Question: When running the following piece of code, the execution of the Java String's native method seems to be than the custom implementation. You can use the 'Arrays.equals(str.getBytes(), getBytesFast(str))' to verify that both byte arrays are equals.
The getBytesFast implementation is a modified version of the implementation included in this programming tips article (1997): <URL>
I'm looking for a well documented answer on why the native implementation is slower than the custom implementation.
'''
package com.test;
public class Performance {
public static void main(String args[]) {
final String str = "This is a performance test! This is a performance test! This is a performance test! This is a performance test! This is a performance test! This is a performance test! This is a performance test! This is a performance test! This is a performance test! This is a performance test! This is a performance test! This is a performance test! This is a performance test! This is a performance test! This is a performance test! This is a performance test! This is a performance test! This is a performance test! This is a performance test! This is a performance test! This is a performance test! This is a performance test! This is a performance test! This is a performance test! This is a performance test! This is a performance test! This is a performance test! This is a performance test! This is a performance test! This is a performance test! This is a performance test! This is a performance test! This is a performance test! This is a performance test! This is a performance test! This is a performance test! This is a performance test! This is a performance test! This is a performance test! This is a performance test! This is a performance test! This is a performance test! This is a performance test! This is a performance test! This is a performance test! This is a performance test! This is a performance test! This is a performance test! This is a performance test! This is a performance test! This is a performance test! This is a performance test! This is a performance test! This is a performance test! This is a performance test! This is a performance test! This is a performance test! This is a performance test! This is a performance test! This is a performance test! This is a performance test! This is a performance test! This is a performance test! This is a performance test! This is a performance test! This is a performance test! This is a performance test! This is a performance test! This is a performance test! This is a performance test! This is a performance test! This is a performance test! This is a performance test! This is a performance test! This is a performance test! This is a performance test! This is a performance test! This is a performance test! This is a performance test! This is a performance test! This is a performance test! This is a performance test! This is a performance test! This is a performance test! This is a performance test! This is a performance test! This is a performance test! This is a performance test! This is a performance test! This is a performance test! This is a performance test! This is a performance test! This is a performance test! This is a performance test! This is a performance test! This is a performance test! This is a performance test! This is a performance test! This is a performance test! This is a performance test! This is a performance test! This is a performance test! This is a performance test! This is a performance test! This is a performance test! This is a performance test! This is a performance test! This is a performance test! This is a performance test! This is a performance test! This is a performance test! This is a performance test! This is a performance test! This is a performance test! This is a performance test! This is a performance test! This is a performance test! This is a performance test! This is a performance test! This is a performance test! This is a performance test! This is a performance test! This is a performance test! This is a performance test! This is a performance test! This is a performance test! This is a performance test! This is a performance test! This is a performance test! This is a performance test! This is a performance test! This is a performance test! This is a performance test! This is a performance test! This is a performance test! This is a performance test! This is a performance test! This is a performance test! This is a performance test! This is a performance test! This is a performance test! This is a performance test! This is a performance test! This is a performance test! This is a performance test! This is a performance test! This is a performance test! This is a performance test! This is a performance test! This is a performance test! This is a performance test! This is a performance test! This is a performance test! This is a performance test! This is a performance test! This is a performance test! This is a performance test! This is a performance test! This is a performance test! This is a performance test! This is a performance test! This is a performance test! This is a performance test! This is a performance test! This is a performance test! This is a performance test! This is a performance test! This is a performance test! This is a performance test! This is a performance test! This is a performance test! This is a performance test! This is a performance test! This is a performance test! This is a performance test! This is a performance test! This is a performance test! This is a performance test! This is a performance test! This is a performance test! This is a performance test! This is a performance test! This is a performance test! This is a performance test! This is a performance test! This is a performance test! This is a performance test! This is a performance test! This is a performance test! This is a performance test! This is a performance test! This is a performance test! This is a performance test! This is a performance test! This is a performance test! This is a performance test! This is a performance test! This is a performance test! This is a performance test! This is a performance test! This is a performance test! This is a performance test! This is a performance test! This is a performance test! This is a performance test! This is a performance test! This is a performance test! This is a performance test! This is a performance test! This is a performance test! This is a performance test! This is a performance test! This is a performance test! This is a performance test! This is a performance test! This is a performance test! This is a performance test! This is a performance test! This is a performance test! This is a performance test! This is a performance test! This is a performance test! This is a performance test! This is a performance test! This is a performance test! This is a performance test! This is a performance test! This is a performance test! This is a performance test! This is a performance test! This is a performance test! This is a performance test! This is a performance test! This is a performance test! This is a performance test! This is a performance test! This is a performance test! This is a performance test! This is a performance test! This is a performance test! This is a performance test! This is a performance test! This is a performance test! This is a performance test! This is a performance test! This is a performance test! This is a performance test! This is a performance test! This is a performance test! This is a performance test! This is a performance test! This is a performance test! This is a performance test! This is a performance test! This is a performance test! This is a performance test! This is a performance test! This is a performance test! This is a performance test! This is a performance test! This is a performance test! This is a performance test! This is a performance test! This is a performance test! This is a performance test! This is a performance test! This is a performance test! This is a performance test! This is a performance test! This is a performance test! This is a performance test! This is a performance test! This is a performance test! This is a performance test! This is a performance test! This is a performance test! This is a performance test! This is a performance test! This is a performance test! This is a performance test! This is a performance test! This is a performance test! This is a performance test! This is a performance test! This is a performance test! This is a performance test! This is a performance test! This is a performance test! This is a performance test! This is a performance test! This is a performance test! This is a performance test! This is a performance test! This is a performance test! This is a performance test! This is a performance test! This is a performance test! This is a performance test! This is a performance test! This is a performance test! This is a performance test! This is a performance test! This is a performance test! This is a performance test! This is a performance test! This is a performance test! This is a performance test! This is a performance test! This is a performance test! This is a performance test! This is a performance test! This is a performance test! This is a performance test! This is a performance test! This is a performance test! This is a performance test! This is a performance test! This is a performance test! This is a performance test! This is a performance test! This is a performance test! This is a performance test! This is a performance test! This is a performance test! This is a performance test! This is a performance test! This is a performance test! This is a performance test! This is a performance test! This is a performance test! This is a performance test! This is a performance test! This is a performance test! This is a performance test! This is a performance test! This is a performance test! This is a performance test! This is a performance test! This is a performance test! This is a performance test! This is a performance test! This is a performance test! This is a performance test! This is a performance test! This is a performance test! This is a performance test! This is a performance test! This is a performance test! This is a performance test! This is a performance test! This is a performance test! This is a performance test! This is a performance test! This is a performance test! This is a performance test! This is a performance test! This is a performance test! This is a performance test! This is a performance test! This is a performance test! This is a performance test! This is a performance test! This is a performance test! This is a performance test! This is a performance test! This is a performance test! This is a performance test! This is a performance test! This is a performance test! This is a performance test! This is a performance test! This is a performance test! This is a performance test! This is a performance test! This is a performance test! This is a performance test! This is a performance test! This is a performance test! This is a performance test! This is a performance test! This is a performance test! This is a performance test! This is a performance test! This is a performance test! This is a performance test! This is a performance test! This is a performance test! This is a performance test! This is a performance test! This is a performance test! This is a performance test! This is a performance test! This is a performance test! This is a performance test! This is a performance test! This is a performance test! This is a performance test! This is a performance test! This is a performance test! This is a performance test! This is a performance test! This is a performance test! This is a performance test! This is a performance test! This is a performance test! This is a performance test! This is a performance test! This is a performance test! This is a performance test! This is a performance test! This is a performance test! This is a performance test! This is a performance test! This is a performance test! This is a performance test! This is a performance test! This is a performance test! This is a performance test! This is a performance test! This is a performance test! This is a performance test! This is a performance test! This is a performance test! This is a performance test! This is a performance test! This is a performance test! This is a performance test! This is a performance test! This is a performance test! This is a performance test! This is a performance test! This is a performance test! This is a performance test! This is a performance test! This is a performance test! This is a performance test! This is a performance test! This is a performance test! This is a performance test! This is a performance test! This is a performance test! This is a performance test! This is a performance test! This is a performance test! This is a performance test! This is a performance test! This is a performance test! This is a performance test! This is a performance test! This is a performance test! This is a performance test! This is a performance test! This is a performance test! This is a performance test! This is a performance test! This is a performance test! This is a performance test! This is a performance test! This is a performance test! This is a performance test! This is a performance test! This is a performance test! This is a performance test! This is a performance test! This is a performance test! This is a performance test! This is a performance test! This is a performance test! This is a performance test! This is a performance test! This is a performance test! This is a performance test! This is a performance test! This is a performance test! This is a performance test! This is a performance test! This is a performance test! This is a performance test! This is a performance test! This is a performance test! This is a performance test! This is a performance test! This is a performance test! This is a performance test! This is a performance test! This is a performance test! This is a performance test! This is a performance test! This is a performance test! This is a performance test! This is a performance test! This is a performance test! This is a performance test! This is a performance test! This is a performance test! This is a performance test! This is a performance test! This is a performance test! This is a performance test! This is a performance test!";
long startTime_1 = System.nanoTime();
str.getBytes();
System.out.println(System.nanoTime() - startTime_1);
long startTime_2 = System.nanoTime();
getBytesFast(str);
System.out.println(System.nanoTime() - startTime_2);
}
private static byte[] getBytesFast(String str) {
final char buffer[] = new char[str.length()];
final int length = str.length();
str.getChars(0, length, buffer, 0);
final byte b[] = new byte[length];
for (int j = 0; j < length; j++)
b[j] = (byte) buffer[j];
return b;
}
}
'''
Caliper benchmark results

Thanks
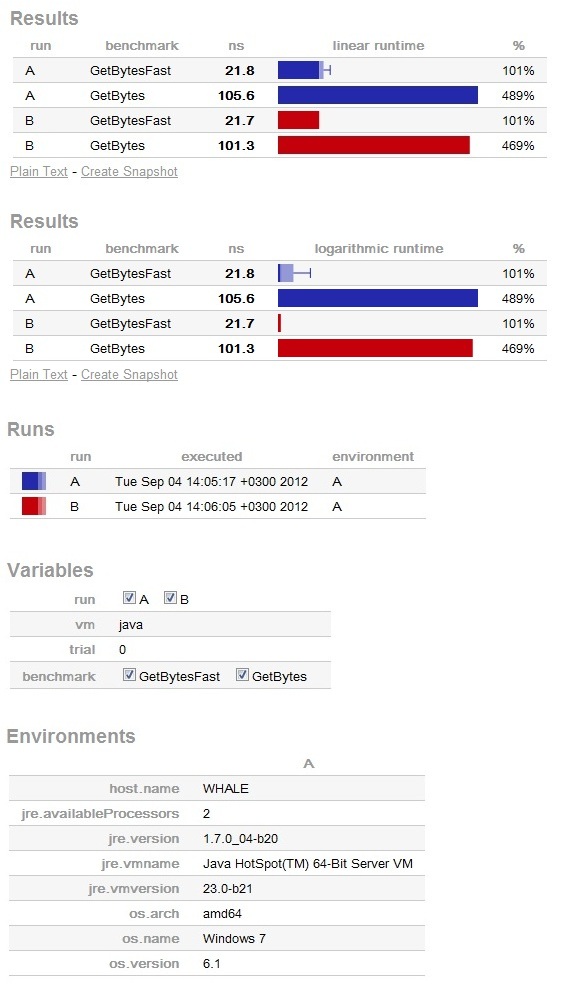
Answer: <URL>.
'String.getBytes' eventually ends up calling this method. 'ce' is a <URL>.
'''
byte[] encode(char[] ca, int off, int len) {
int en = scale(len, ce.maxBytesPerChar());
byte[] ba = new byte[en];
if (len == 0)
return ba;
if (ce instanceof ArrayEncoder) {
int blen = ((ArrayEncoder)ce).encode(ca, off, len, ba);
return safeTrim(ba, blen, cs, isTrusted);
} else {
ce.reset();
ByteBuffer bb = ByteBuffer.wrap(ba);
CharBuffer cb = CharBuffer.wrap(ca, off, len);
try {
CoderResult cr = ce.encode(cb, bb, true);
if (!cr.isUnderflow())
cr.throwException();
cr = ce.flush(bb);
if (!cr.isUnderflow())
cr.throwException();
} catch (CharacterCodingException x) {
// Substitution is always enabled,
// so this shouldn't happen
throw new Error(x);
}
return safeTrim(ba, bb.position(), cs, isTrusted);
}
}
}
private static int scale(int len, float expansionFactor) {
// We need to perform double, not float, arithmetic; otherwise
// we lose low order bits when len is larger than 2**24.
return (int)(len * (double)expansionFactor);
}
private static char[] safeTrim(char[] ca, int len,
Charset cs, boolean isTrusted) {
if (len == ca.length && (isTrusted || System.getSecurityManager() == null))
return ca;
else
return Arrays.copyOf(ca, len);
}
'''
There is a much larger degree of complexity involved with using a 'CharsetEncoder', which account for the slower execution times you are seeing.